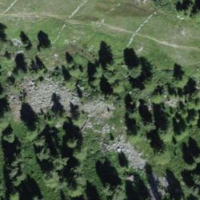
EUNIS habitat code: 44
Species observed at this site:
Turdus viscivorus